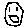
Label: smiley face